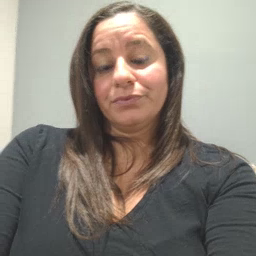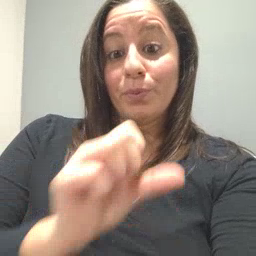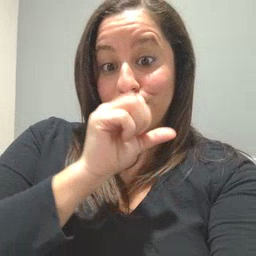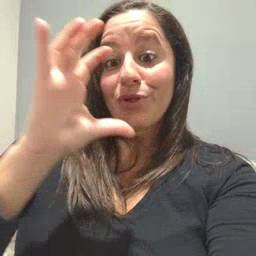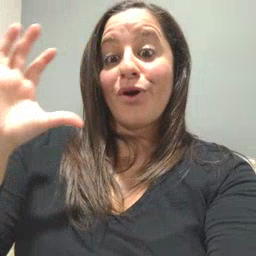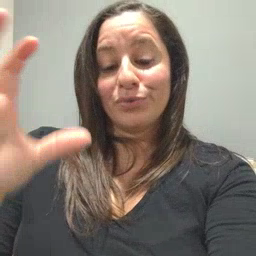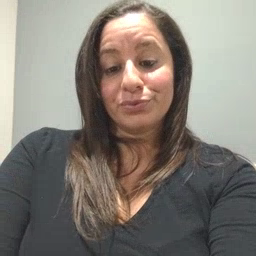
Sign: balloon